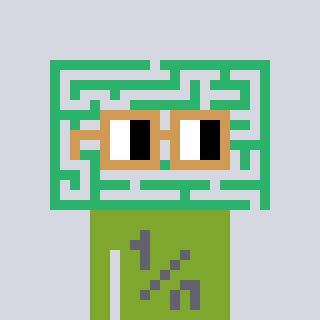
a pixel art character with square brown glasses, a maze-shaped head and a slimegreen-colored body on a cool background